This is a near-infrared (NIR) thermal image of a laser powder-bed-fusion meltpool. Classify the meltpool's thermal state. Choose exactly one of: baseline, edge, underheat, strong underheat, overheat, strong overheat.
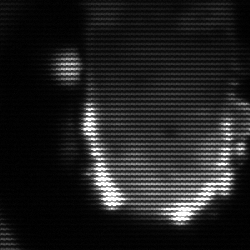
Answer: baseline